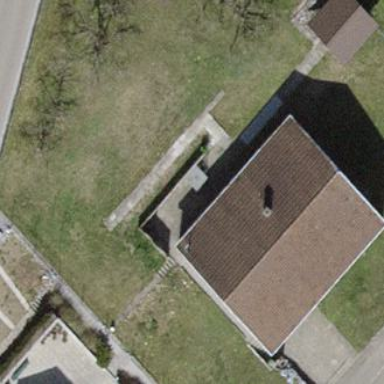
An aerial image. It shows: Carport structure.